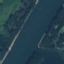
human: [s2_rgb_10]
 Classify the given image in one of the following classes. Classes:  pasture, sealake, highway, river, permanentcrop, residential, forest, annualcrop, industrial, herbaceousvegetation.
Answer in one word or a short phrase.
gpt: River